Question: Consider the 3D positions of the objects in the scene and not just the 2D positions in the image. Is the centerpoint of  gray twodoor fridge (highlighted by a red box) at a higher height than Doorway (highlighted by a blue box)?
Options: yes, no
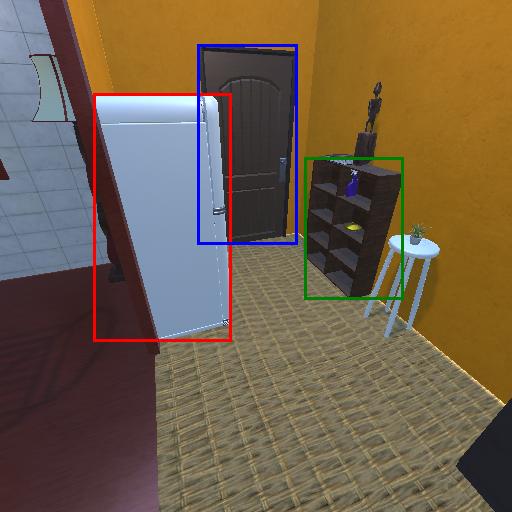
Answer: yes